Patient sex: M
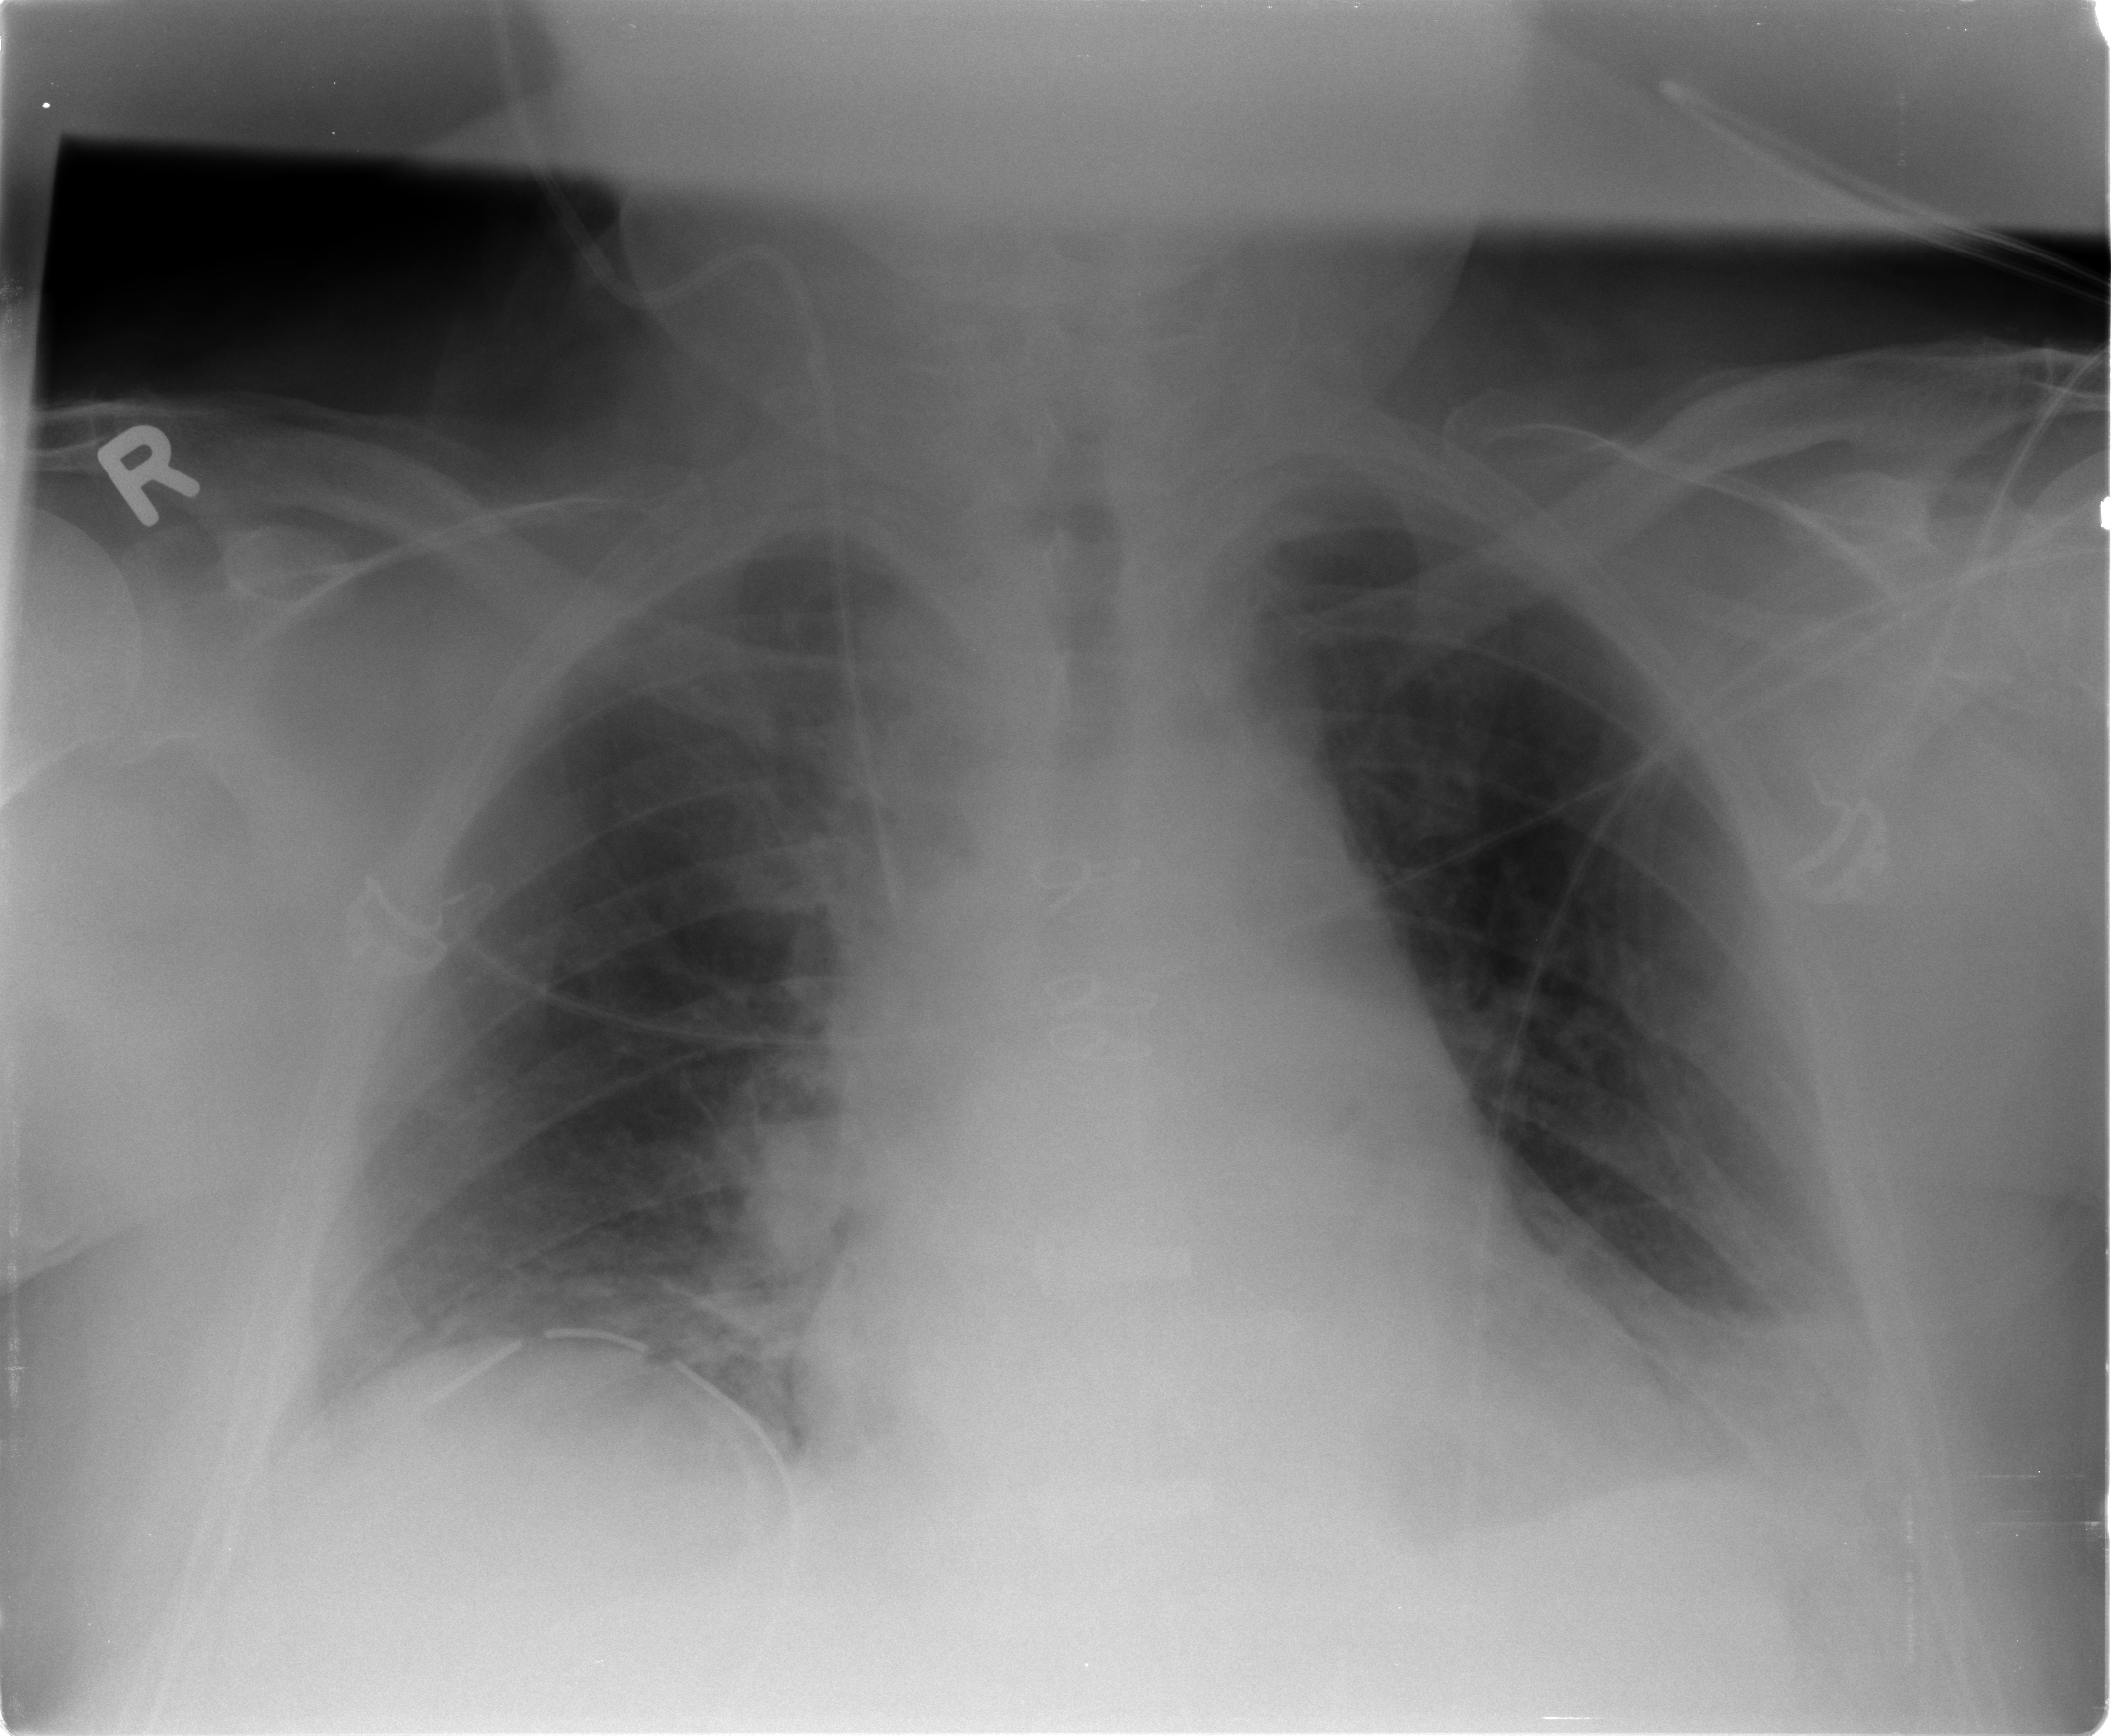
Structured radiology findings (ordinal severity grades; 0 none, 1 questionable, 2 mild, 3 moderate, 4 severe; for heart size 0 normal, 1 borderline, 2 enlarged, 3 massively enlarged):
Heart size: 0
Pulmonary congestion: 1
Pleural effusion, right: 1
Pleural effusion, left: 2
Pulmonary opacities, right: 1
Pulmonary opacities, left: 0
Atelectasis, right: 2
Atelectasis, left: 2